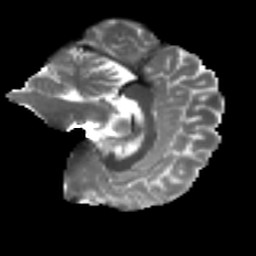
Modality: T2w
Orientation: sagittal
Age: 26
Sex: male
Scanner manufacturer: ge
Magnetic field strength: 3 T
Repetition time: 7.8 s
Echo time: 0.0608 s